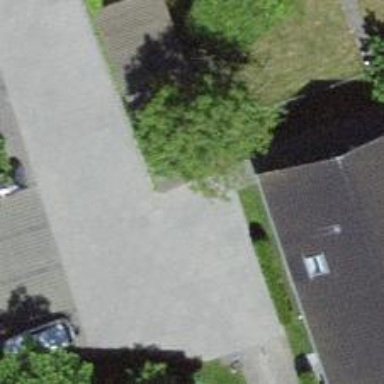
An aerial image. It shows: Asphalt service road.